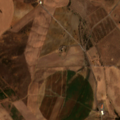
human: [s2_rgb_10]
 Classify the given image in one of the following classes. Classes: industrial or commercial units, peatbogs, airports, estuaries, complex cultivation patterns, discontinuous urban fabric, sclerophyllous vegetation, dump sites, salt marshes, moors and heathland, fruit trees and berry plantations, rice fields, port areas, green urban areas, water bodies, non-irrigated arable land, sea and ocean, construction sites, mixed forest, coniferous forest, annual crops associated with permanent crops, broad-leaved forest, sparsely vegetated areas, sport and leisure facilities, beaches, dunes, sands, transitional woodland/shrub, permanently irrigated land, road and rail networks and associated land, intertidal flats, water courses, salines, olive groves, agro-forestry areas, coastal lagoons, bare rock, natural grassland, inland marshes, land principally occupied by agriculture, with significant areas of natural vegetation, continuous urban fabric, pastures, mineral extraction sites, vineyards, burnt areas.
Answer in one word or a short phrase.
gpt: non-irrigated arable land, permanently irrigated land, olive groves, complex cultivation patterns, transitional woodland/shrub